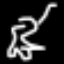
Label: frog